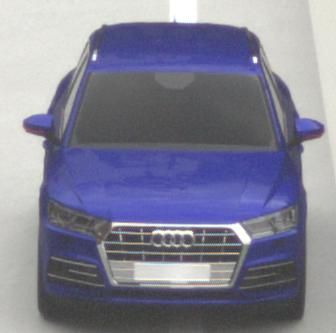
Make: Audi
Model: Q5 45 TFSI
Detailed model: Q5 (FY)
Model produced from: 2019/01
Model produced until: 2019/05
Doors: 5
Color: blue
Road condition: dry road
Daytime: morning or afternoon
Contrast: low contrast